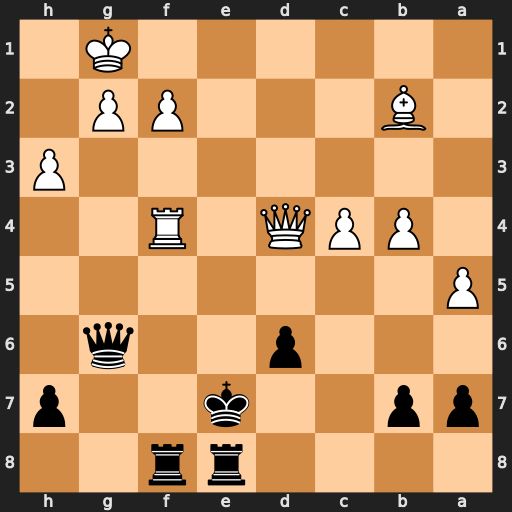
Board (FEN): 4rr2/pp2k2p/3p2q1/P7/1PPQ1R2/7P/1B3PP1/6K1
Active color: b
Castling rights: -
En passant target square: -
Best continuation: Qb1+ Kh2 Rxf4 Qxf4 Qxb2